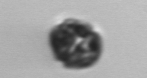
Label: Dinophyceae